A scalogram of one vibration snapshot from a rotating bearing is shown, computed with a continuous wavelet transform. Diagnose the bearing from this image, choosing from: normal, inner_race, outer_race, ball.
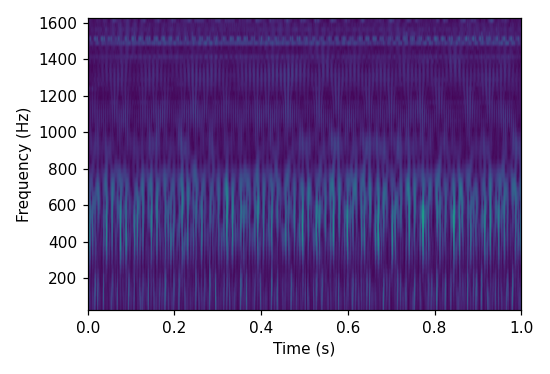
Answer: inner_race